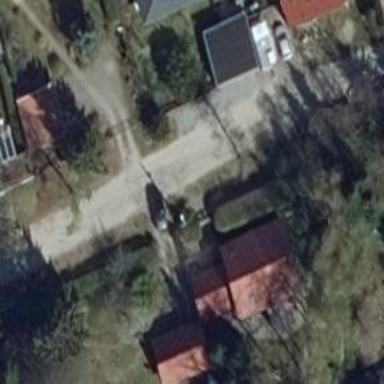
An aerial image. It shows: Residential road.